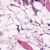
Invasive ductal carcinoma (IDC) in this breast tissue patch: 0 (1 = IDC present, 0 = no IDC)